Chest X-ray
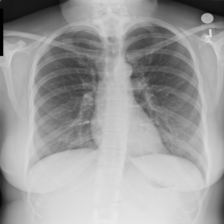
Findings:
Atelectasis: negative
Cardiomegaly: negative
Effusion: negative
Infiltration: negative
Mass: negative
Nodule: negative
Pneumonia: negative
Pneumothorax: negative
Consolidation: negative
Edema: negative
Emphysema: negative
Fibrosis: negative
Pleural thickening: negative
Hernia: negative